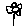
Label: flower